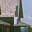
Label: 1